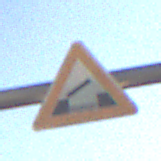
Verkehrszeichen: BeweglicheBruecke
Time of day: SunriseSunset
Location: Outdoor (Nature)
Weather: Clear
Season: NotSpecified
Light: Natural